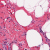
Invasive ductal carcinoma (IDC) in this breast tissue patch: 0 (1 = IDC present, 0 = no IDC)